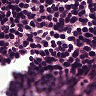
Metastatic tissue present: no